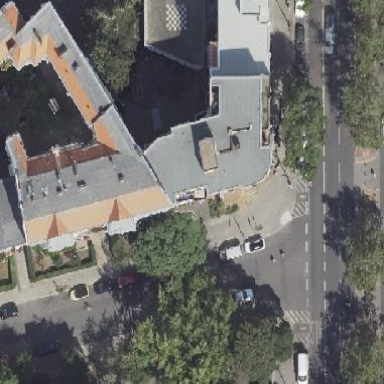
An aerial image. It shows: Building consisting of apartments.